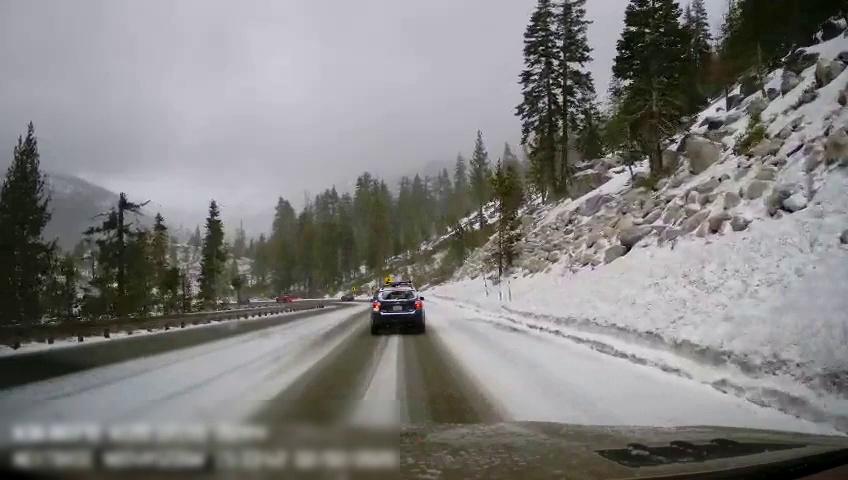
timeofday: Day
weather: Snowy
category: Drivable Space
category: Vehicles | Car